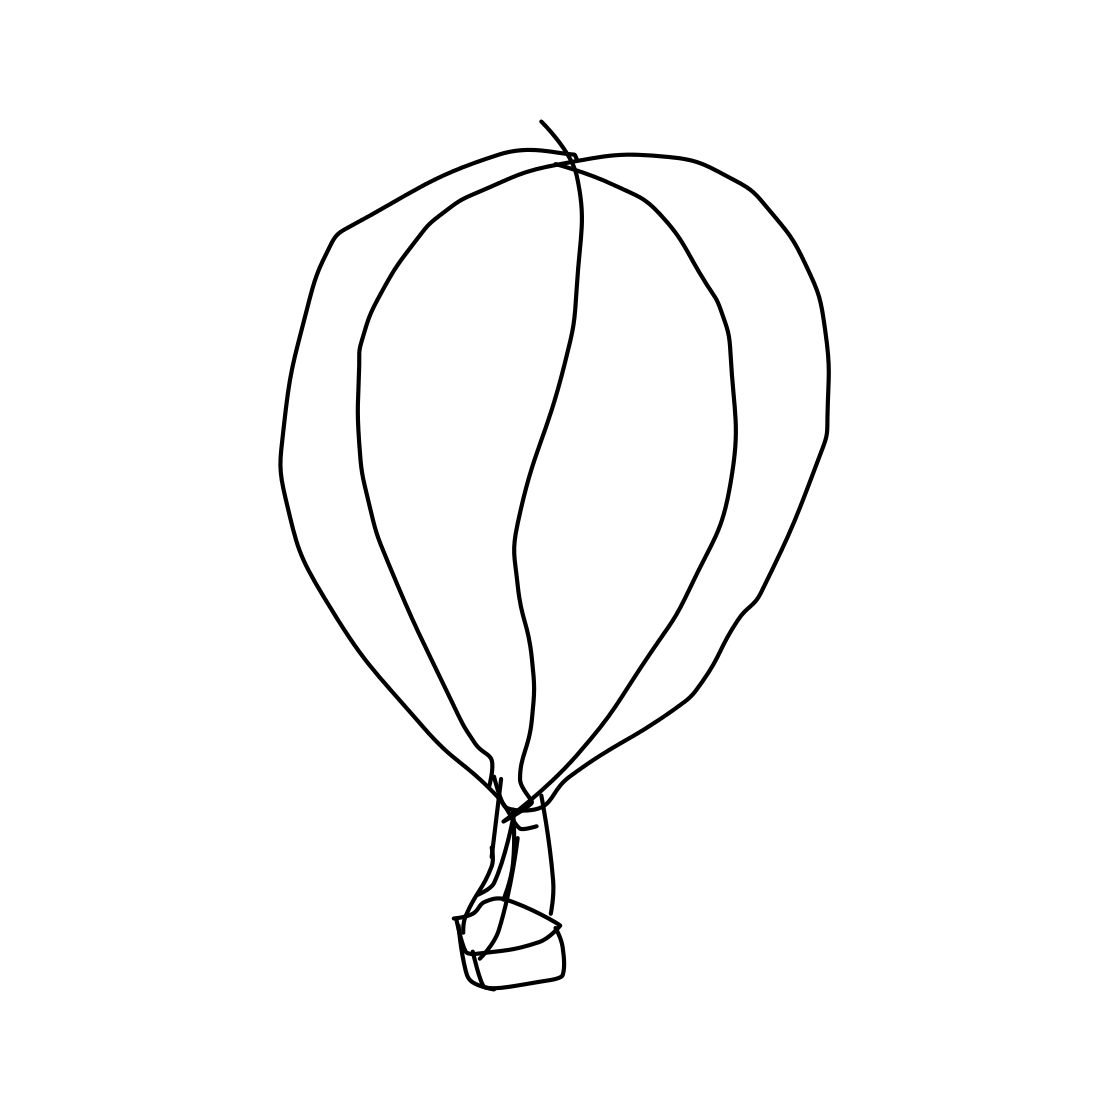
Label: hot air balloon